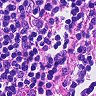
Metastatic tissue present: no